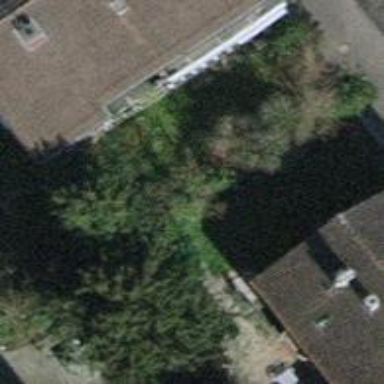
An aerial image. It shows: Group of garages.